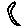
Label: moon